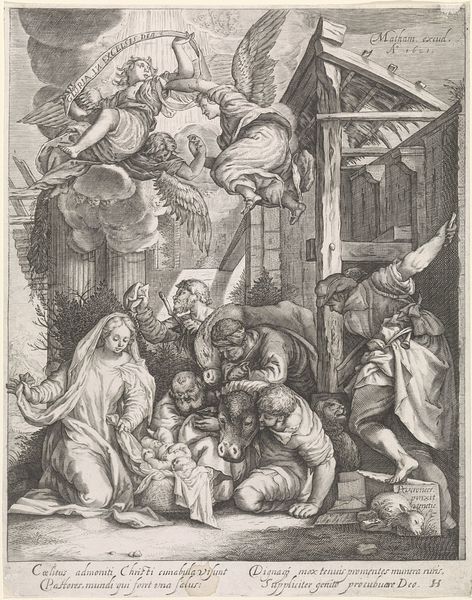
Titel: Aanbidding der herders met engelen
Künstler: Jacob Matham
Standort: Amsterdam
Institution: Rijksmuseum
Schlagwörter: mann, frau, licht, männer, hund, tier, tuch, wolke, busch, kind, engel, rind, lamm, schaf, druck, stich, jesus, stall, trog, maria, kupferstich, ochse, hirten, josef, geburt, krippe, wiege, gebälk, weihnachten, jesuskind, spruchband, bethlehem, betlehem, jesu geburt, jesuskind#